Question:
Mac OSX 10.10 Xcode 6.1
I created a tableview in NSPopOver.
I try to change textfield's background color. Why? no effect.
The tableview's highlight set to "regular".
which way can let me change textfields background color to white?
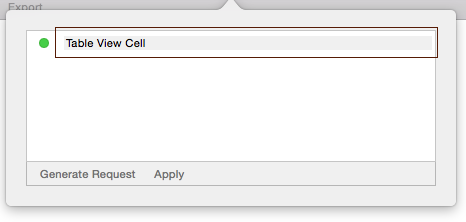
Answer: There's a known bug with text fields and the "vibrancy" blending added in Yosemite. It's known to affect popovers.
The workaround is to set the 'appearance' property of the table view to 'NSAppearanceNameAqua'.
This was <URL> by an Apple engineer in their devforums.
This issue also sometimes affects NSTextFields that appear on popovers where the background is grey. Here's the Swift 5 fix, add this to the viewDidLoad() function of your popover controller
self.someTextField.appearance = NSAppearance.init(named: .aqua)